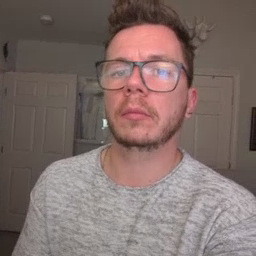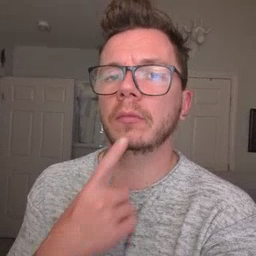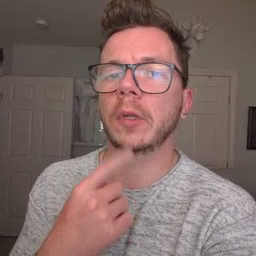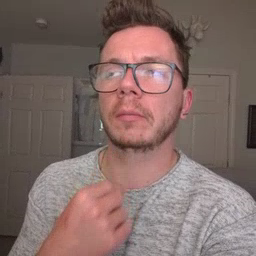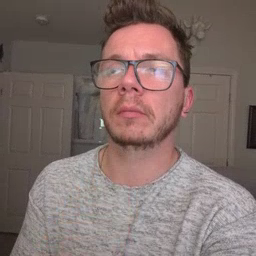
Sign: red